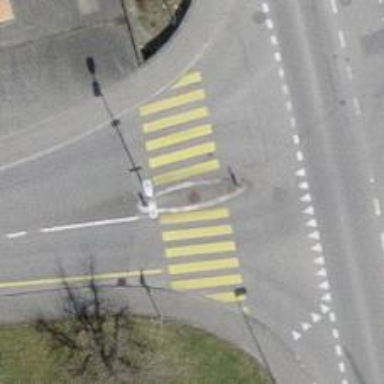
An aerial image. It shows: Uncontrolled crossing on the road with yellow zebra marking on the crossing island.